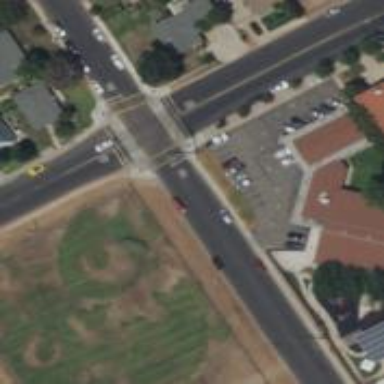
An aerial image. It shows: Road with stop sign.